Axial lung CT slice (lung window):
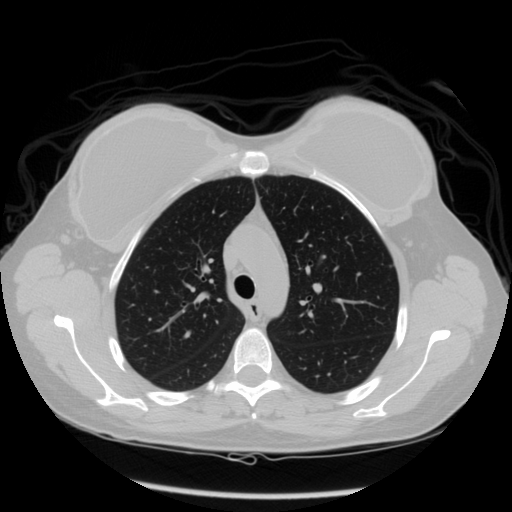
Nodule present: no